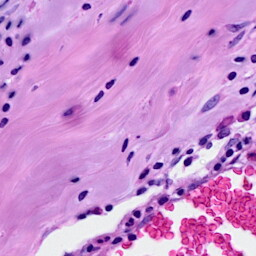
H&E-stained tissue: Breast